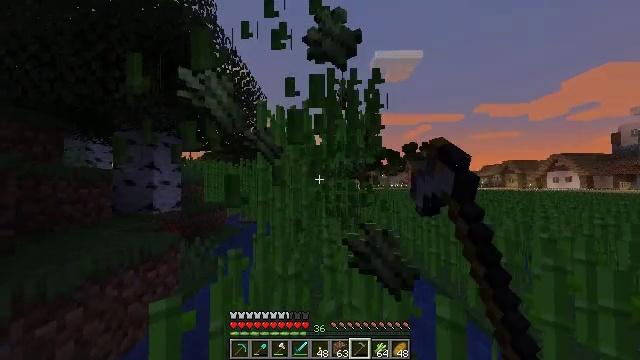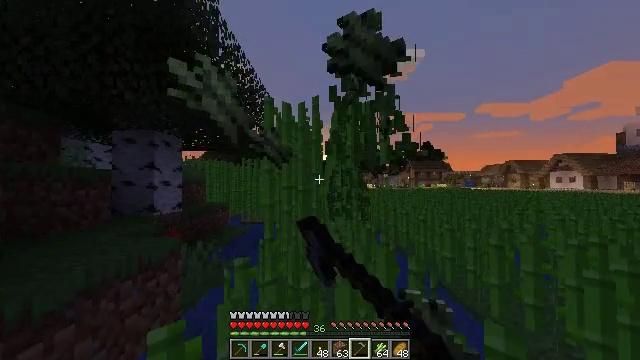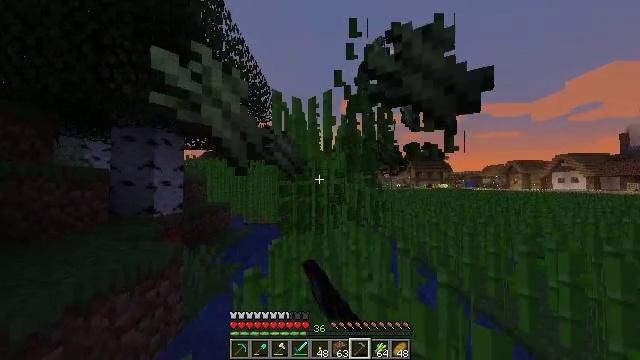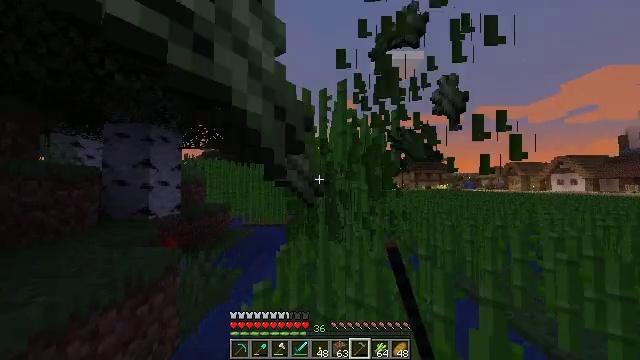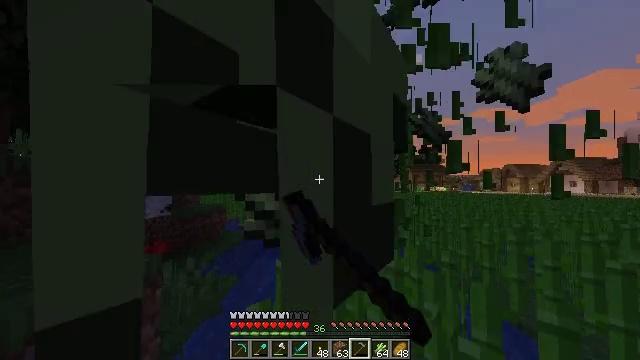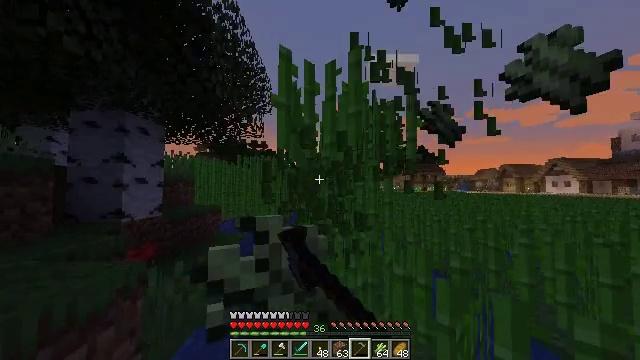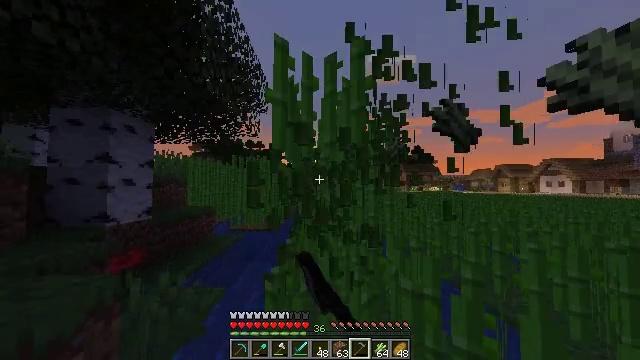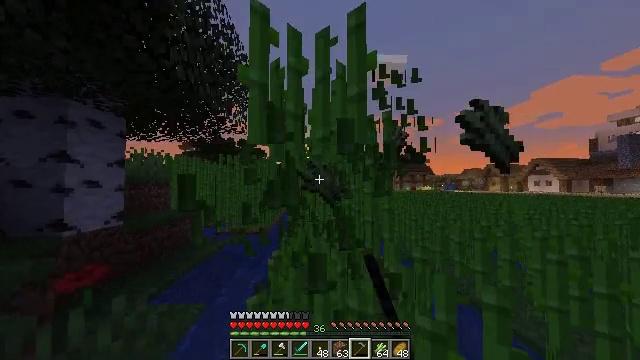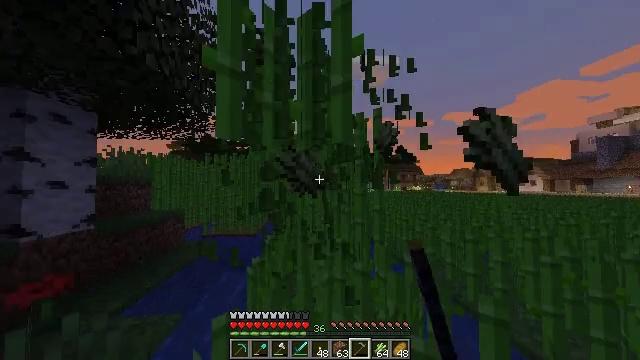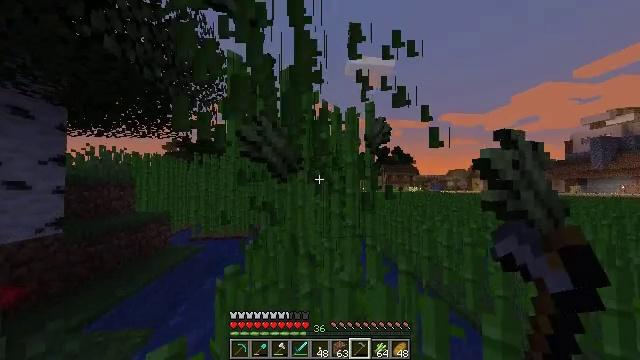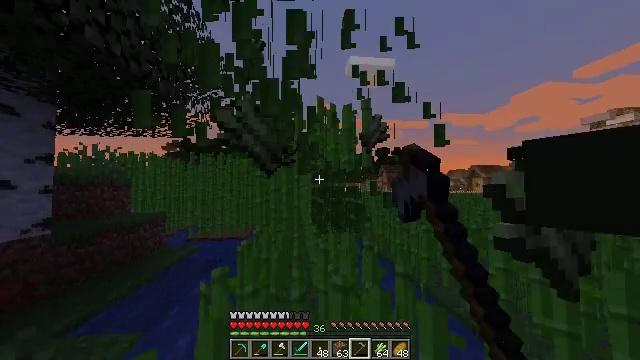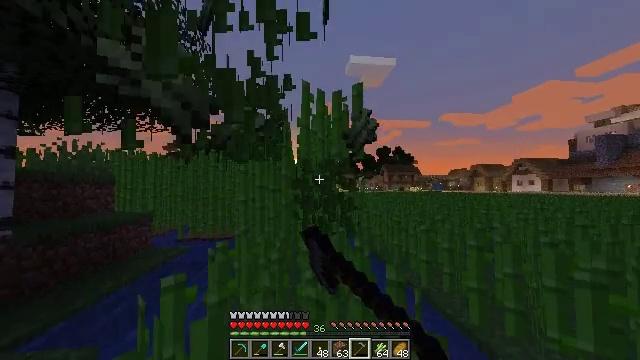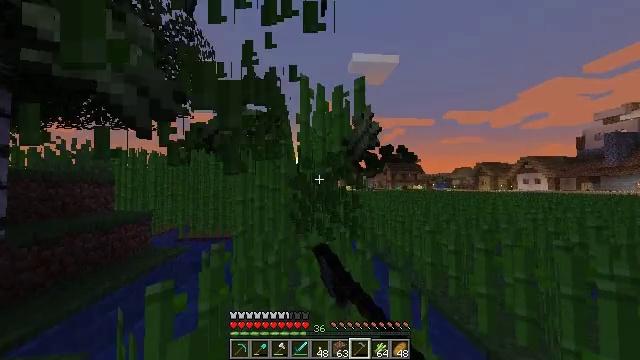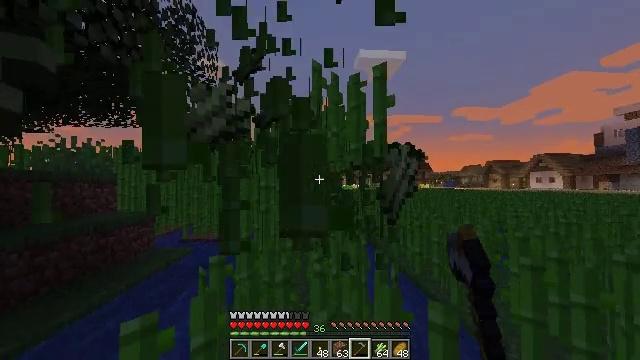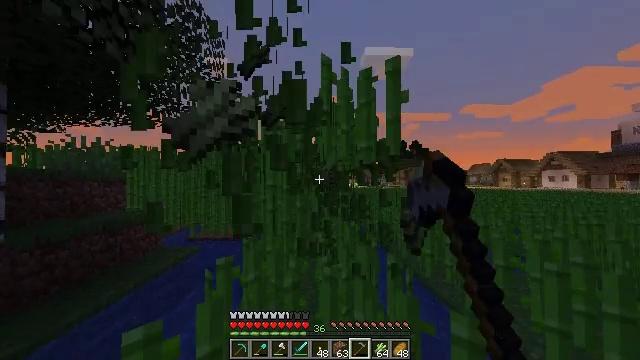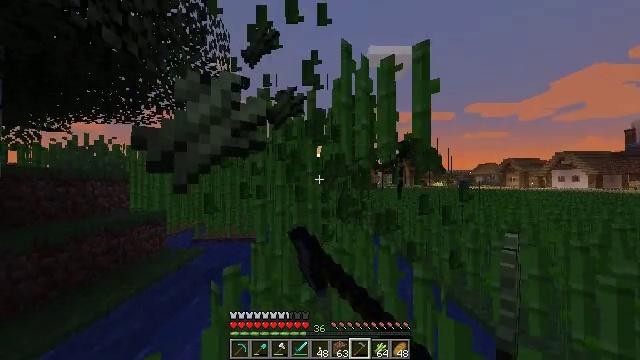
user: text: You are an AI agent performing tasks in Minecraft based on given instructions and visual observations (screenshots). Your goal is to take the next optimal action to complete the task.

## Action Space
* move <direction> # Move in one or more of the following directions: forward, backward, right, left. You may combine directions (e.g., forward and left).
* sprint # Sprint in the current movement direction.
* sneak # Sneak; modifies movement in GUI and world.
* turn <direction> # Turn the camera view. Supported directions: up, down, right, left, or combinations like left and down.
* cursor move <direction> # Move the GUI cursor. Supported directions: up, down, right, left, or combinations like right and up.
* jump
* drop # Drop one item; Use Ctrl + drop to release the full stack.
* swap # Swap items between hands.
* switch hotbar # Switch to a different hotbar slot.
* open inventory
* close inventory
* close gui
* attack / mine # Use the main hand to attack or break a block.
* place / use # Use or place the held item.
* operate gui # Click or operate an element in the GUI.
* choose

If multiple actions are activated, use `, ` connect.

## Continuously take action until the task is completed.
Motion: motion action
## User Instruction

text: Break the sugar cane.
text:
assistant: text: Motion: move forward and move left, sprint, attack / mine
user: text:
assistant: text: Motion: move forward and move left, sprint, attack / mine
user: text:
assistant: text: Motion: move forward, sprint, attack / mine
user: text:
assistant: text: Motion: move forward, sprint, attack / mine
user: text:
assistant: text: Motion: move forward, sprint, attack / mine
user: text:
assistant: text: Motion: move forward, sprint, attack / mine
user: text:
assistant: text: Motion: move forward and move right, sprint, turn right, attack / mine
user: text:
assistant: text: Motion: move forward and move right, sprint, turn right, attack / mine
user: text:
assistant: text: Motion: move forward and move right, sprint, attack / mine
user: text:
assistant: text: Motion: move forward and move right, sprint, attack / mine
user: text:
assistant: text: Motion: move forward, sprint, attack / mine
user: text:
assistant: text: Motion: move forward and move left, sprint, attack / mine
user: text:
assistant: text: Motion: move forward and move left, sprint, turn left, attack / mine
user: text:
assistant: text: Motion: move forward and move left, sprint, turn left, attack / mine
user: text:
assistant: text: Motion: move forward and move left, sprint, attack / mine
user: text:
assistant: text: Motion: move forward and move left, sprint, attack / mine
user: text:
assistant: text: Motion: move forward and move left, sprint, attack / mine
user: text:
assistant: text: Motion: move forward and move right, sprint, attack / mine
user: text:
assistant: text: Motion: move forward and move right, sprint, turn right, attack / mine
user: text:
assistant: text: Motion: move forward and move right, sprint, turn right, attack / mine
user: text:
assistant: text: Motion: move forward and move right, sprint, turn right, attack / mine
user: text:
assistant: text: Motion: move forward and move right, sprint, attack / mine
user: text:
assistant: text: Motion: move forward, sprint, attack / mine
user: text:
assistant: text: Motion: move forward, sprint, attack / mine
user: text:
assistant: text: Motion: move forward, sprint, turn left, attack / mine
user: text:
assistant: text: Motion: move forward and move left, sprint, turn left, attack / mine
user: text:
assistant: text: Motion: move forward and move left, sprint, turn left, attack / mine
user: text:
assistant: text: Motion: move forward and move left, sprint, turn left, attack / mine
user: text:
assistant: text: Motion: move forward and move left, sprint, attack / mine
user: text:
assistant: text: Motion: move forward and move left, sprint, attack / mine